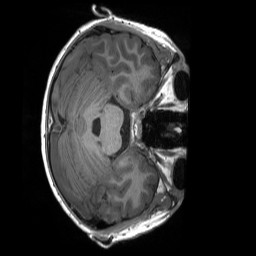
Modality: T1w
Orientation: axial
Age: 12
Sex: male
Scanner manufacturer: siemens
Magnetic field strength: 3 T
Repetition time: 2.3 s
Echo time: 0.00232 s